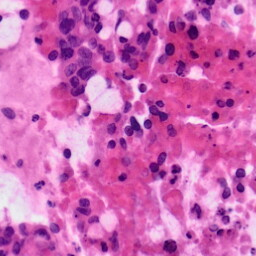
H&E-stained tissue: Colon